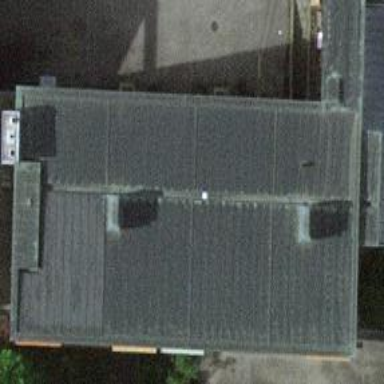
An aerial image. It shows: Part of building.